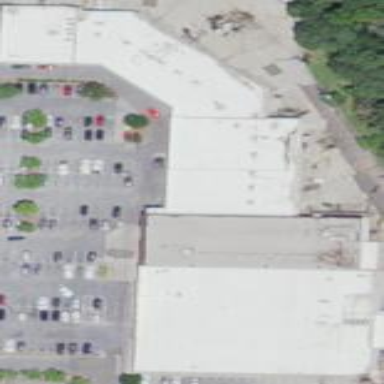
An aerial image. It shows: Mall building.